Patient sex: F
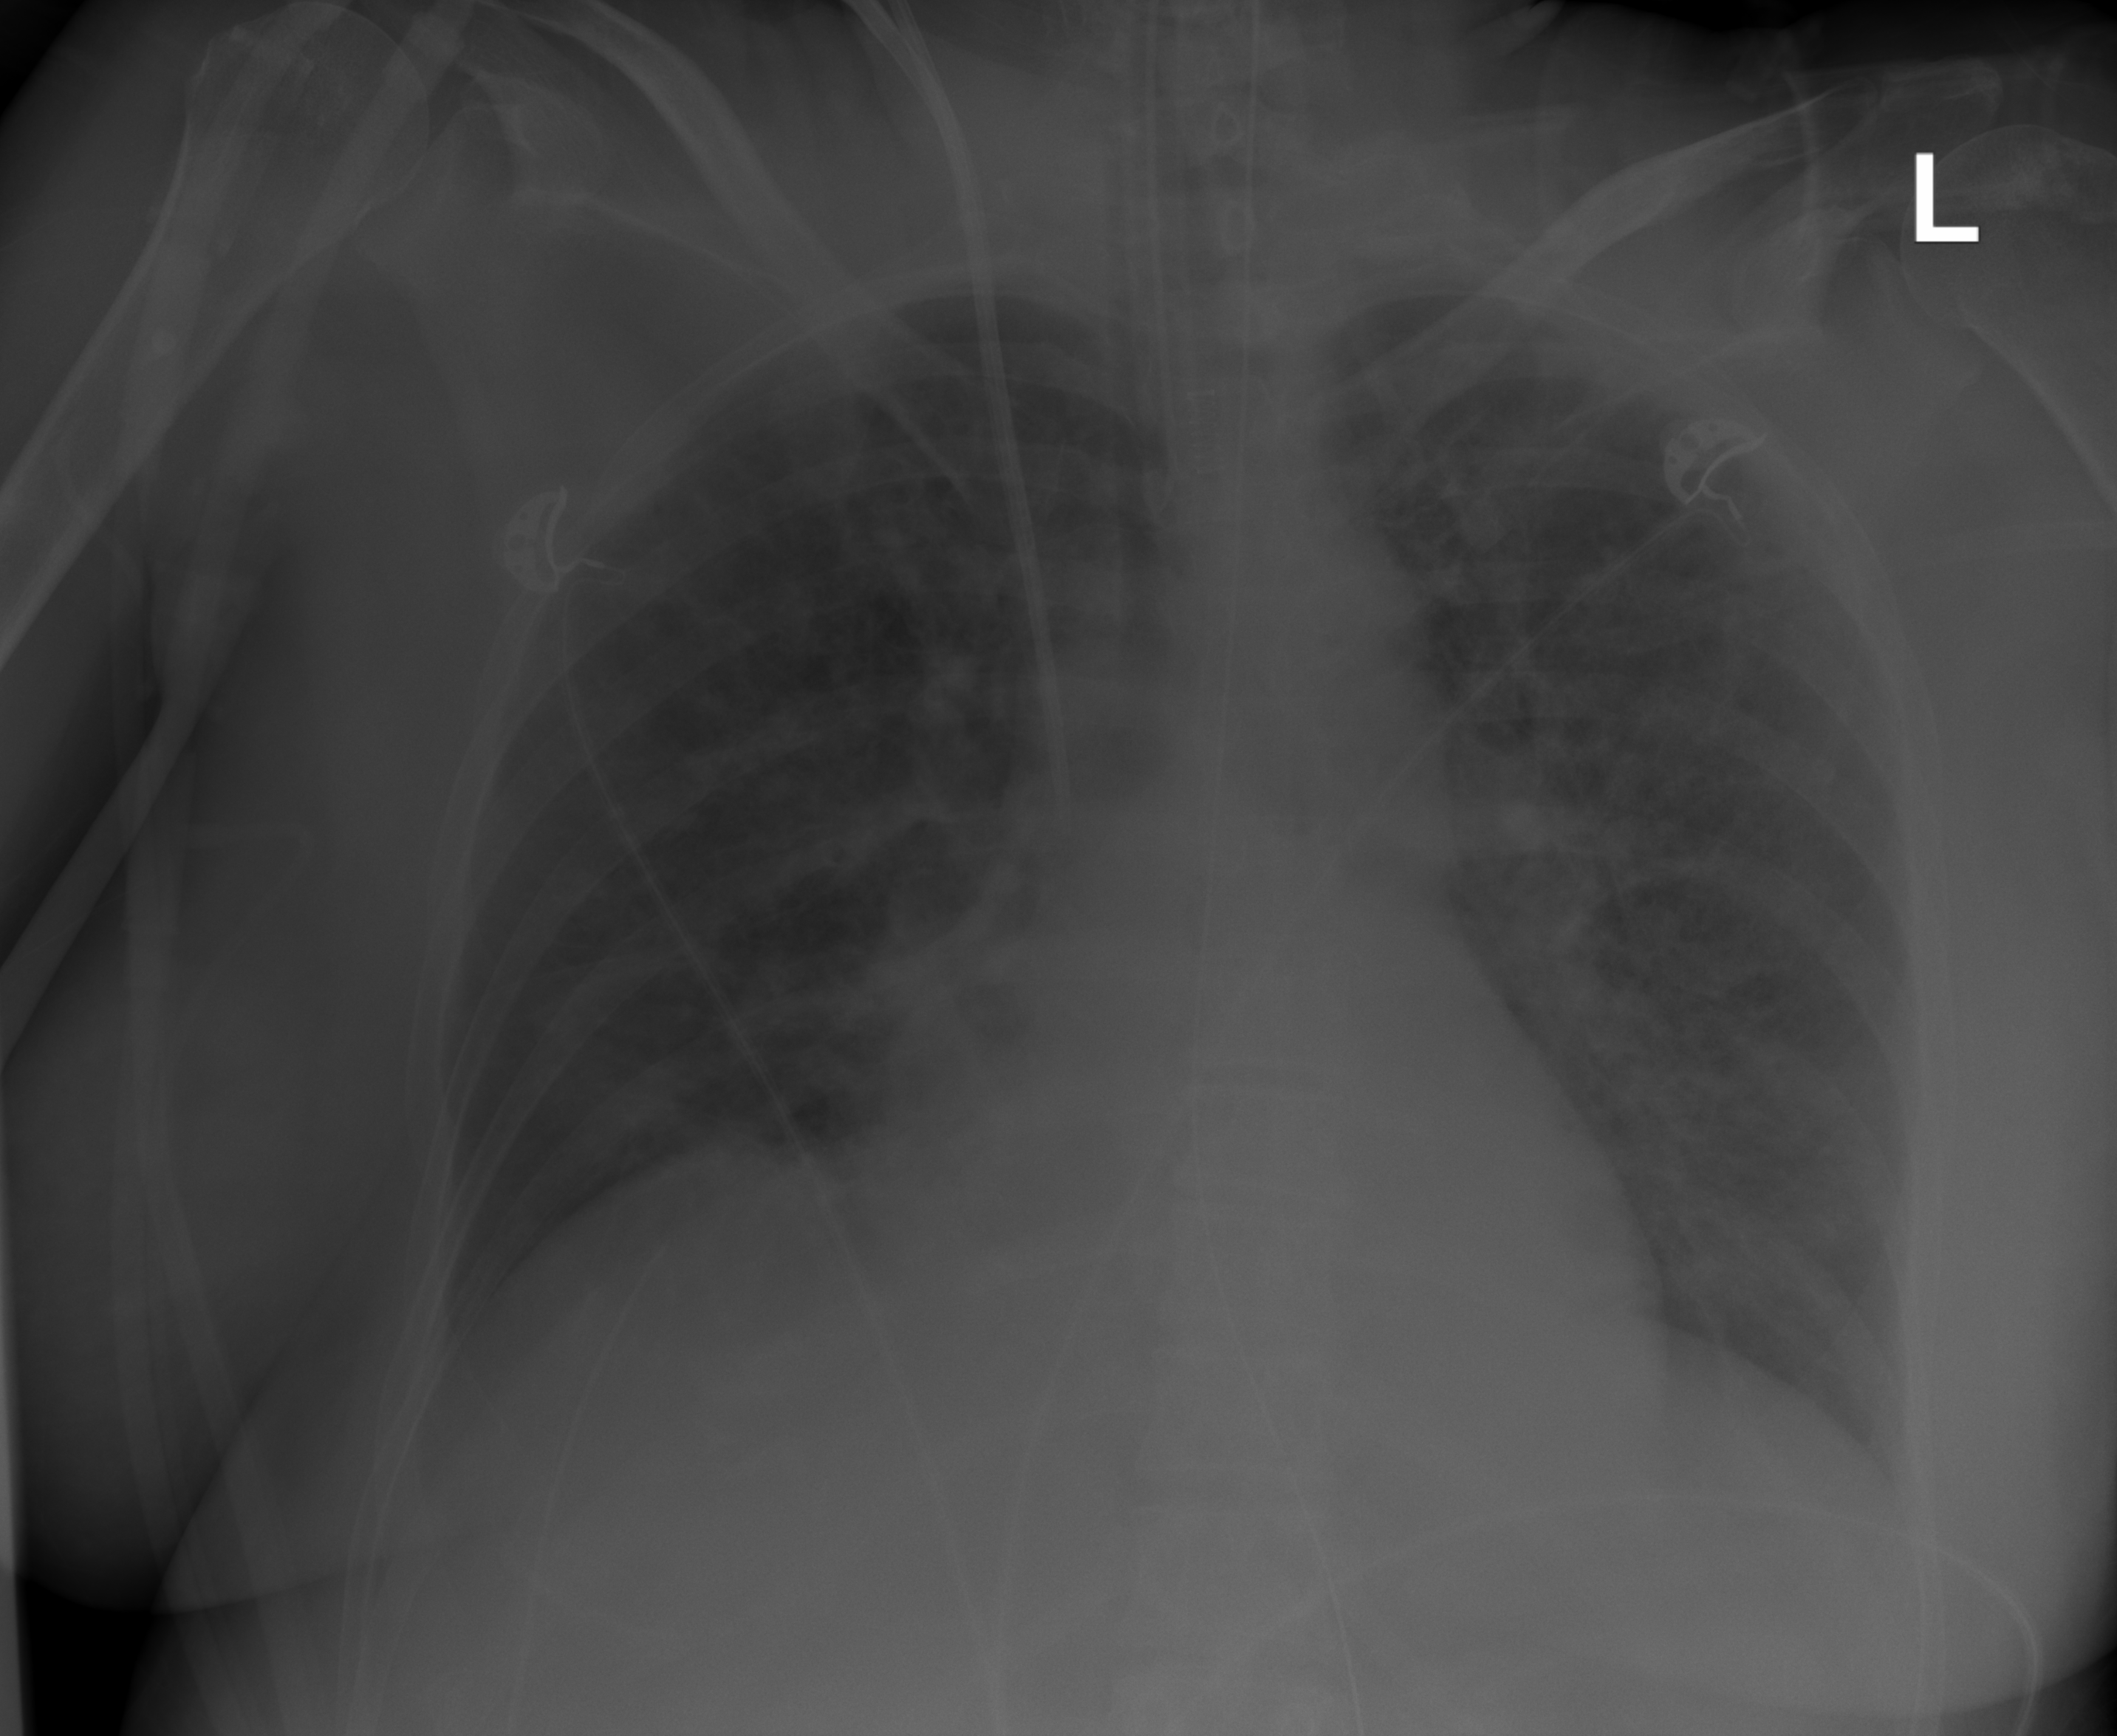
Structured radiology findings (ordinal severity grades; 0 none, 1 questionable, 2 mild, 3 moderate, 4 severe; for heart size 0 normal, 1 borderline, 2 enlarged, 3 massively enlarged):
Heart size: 0
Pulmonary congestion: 2
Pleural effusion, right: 0
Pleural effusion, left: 0
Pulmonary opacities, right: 2
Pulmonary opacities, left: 3
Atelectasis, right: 2
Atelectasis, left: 0